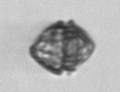
Label: Kryptoperidinium_triquetrum